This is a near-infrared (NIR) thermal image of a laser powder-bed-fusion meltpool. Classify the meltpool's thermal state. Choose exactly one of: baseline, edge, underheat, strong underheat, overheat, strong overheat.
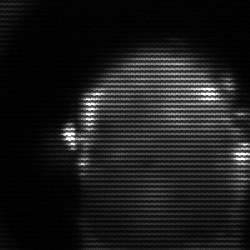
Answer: baseline